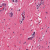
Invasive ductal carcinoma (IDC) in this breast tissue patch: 0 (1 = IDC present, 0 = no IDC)